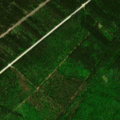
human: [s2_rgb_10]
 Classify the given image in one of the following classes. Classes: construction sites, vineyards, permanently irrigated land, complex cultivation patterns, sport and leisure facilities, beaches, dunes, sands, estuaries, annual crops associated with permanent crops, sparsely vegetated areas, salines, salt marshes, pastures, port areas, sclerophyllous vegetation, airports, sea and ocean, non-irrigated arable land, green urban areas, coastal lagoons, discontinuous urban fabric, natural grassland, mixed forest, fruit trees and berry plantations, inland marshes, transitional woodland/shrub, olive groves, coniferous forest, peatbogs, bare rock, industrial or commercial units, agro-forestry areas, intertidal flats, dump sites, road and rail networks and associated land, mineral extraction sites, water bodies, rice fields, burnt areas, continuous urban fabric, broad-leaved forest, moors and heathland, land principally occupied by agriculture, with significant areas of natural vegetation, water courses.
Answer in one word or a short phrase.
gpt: coniferous forest, mixed forest